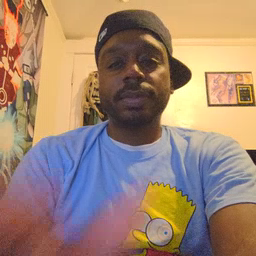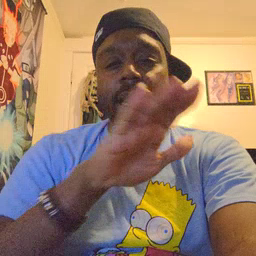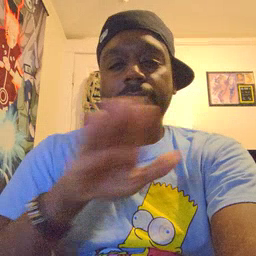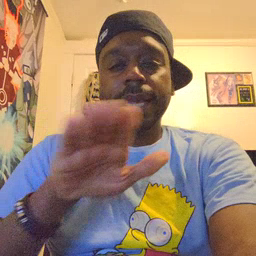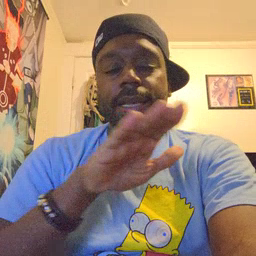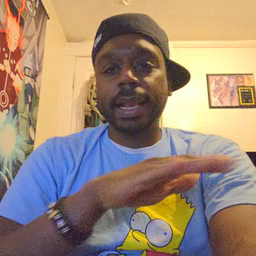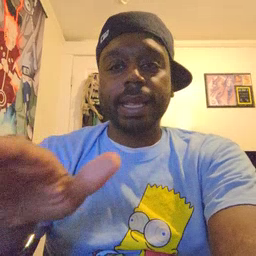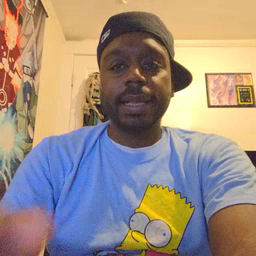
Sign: clean